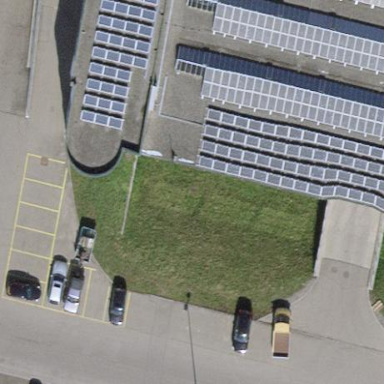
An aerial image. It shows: Solar power generator with photovoltaic panels.